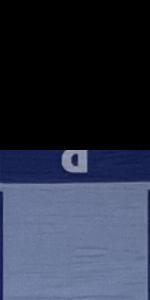
Label: Empty